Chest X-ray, AP view. Patient: 32 years old, sex M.
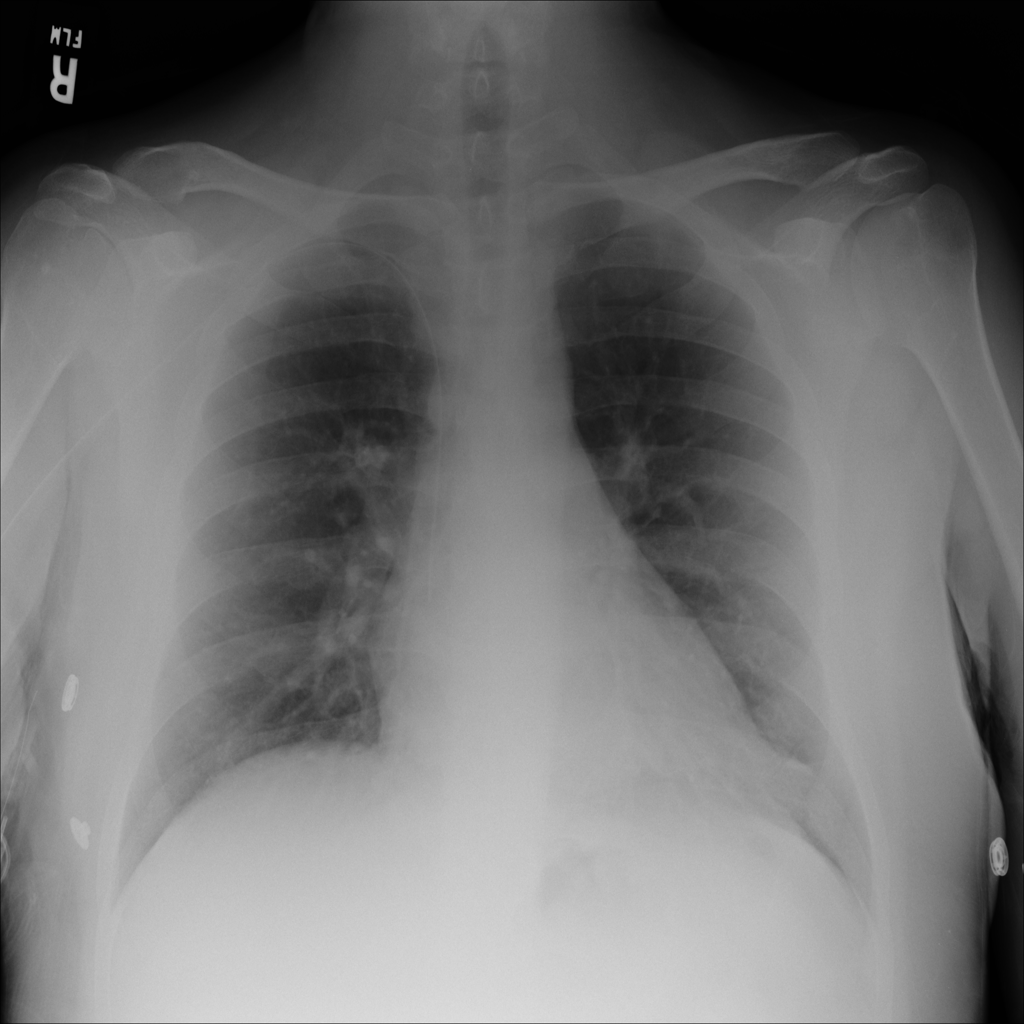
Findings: No Finding